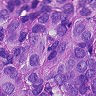
Metastatic tissue present: yes